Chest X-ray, AP view. Patient: 56 years old, sex F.
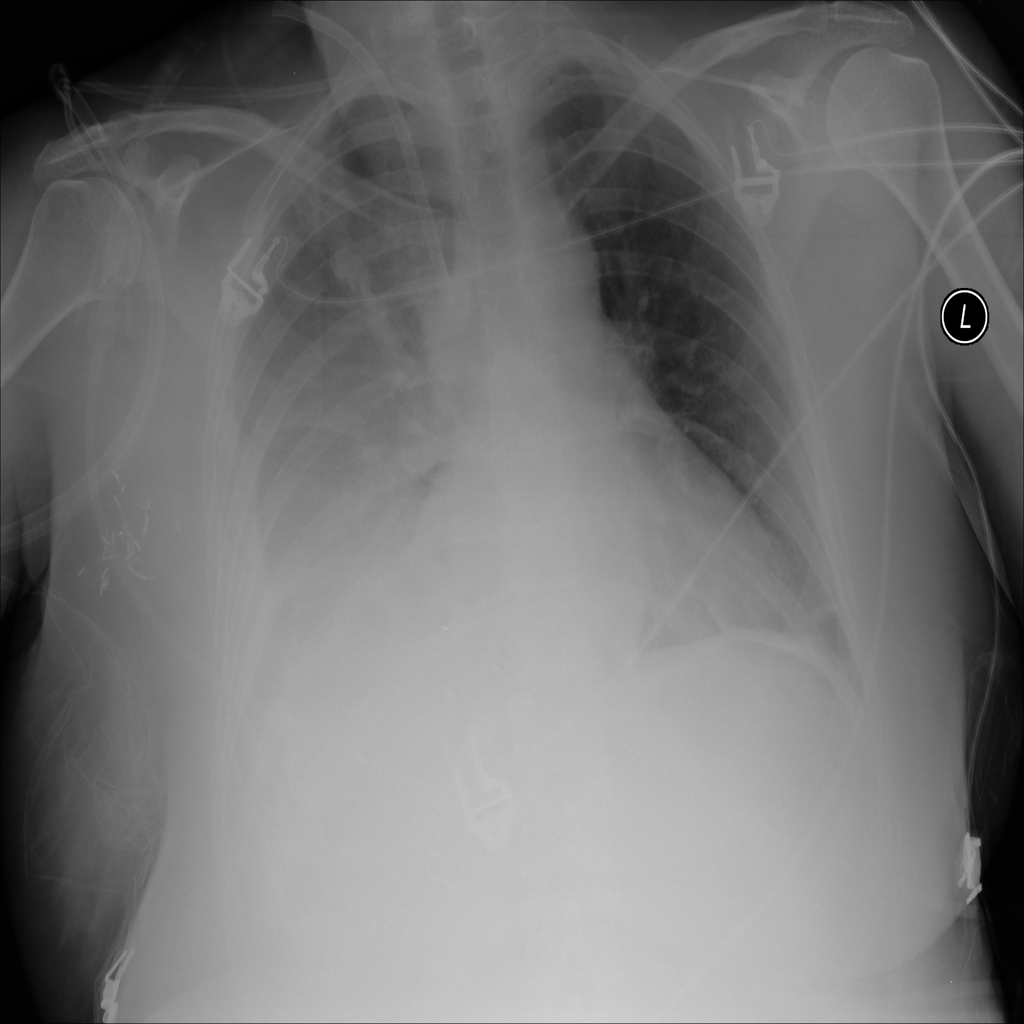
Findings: Effusion